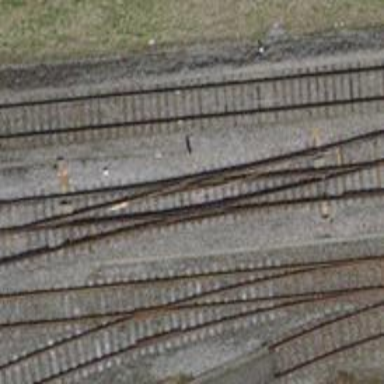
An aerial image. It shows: Railway switch.